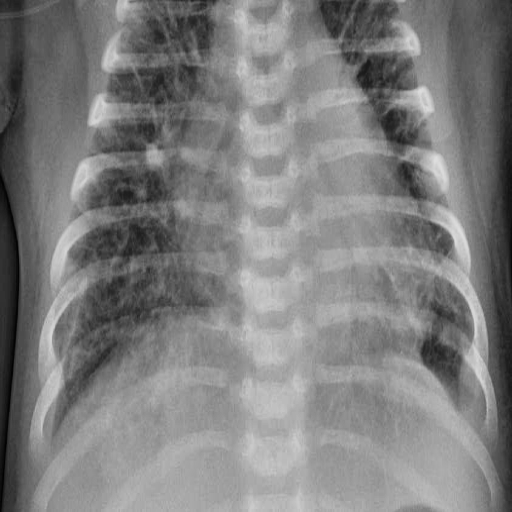
Finding: PNEUMONIA